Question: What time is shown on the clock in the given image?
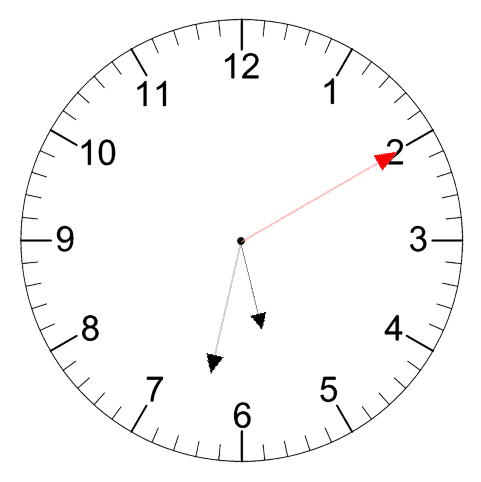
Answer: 05:32:10